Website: home-depot
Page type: delivery-shipping
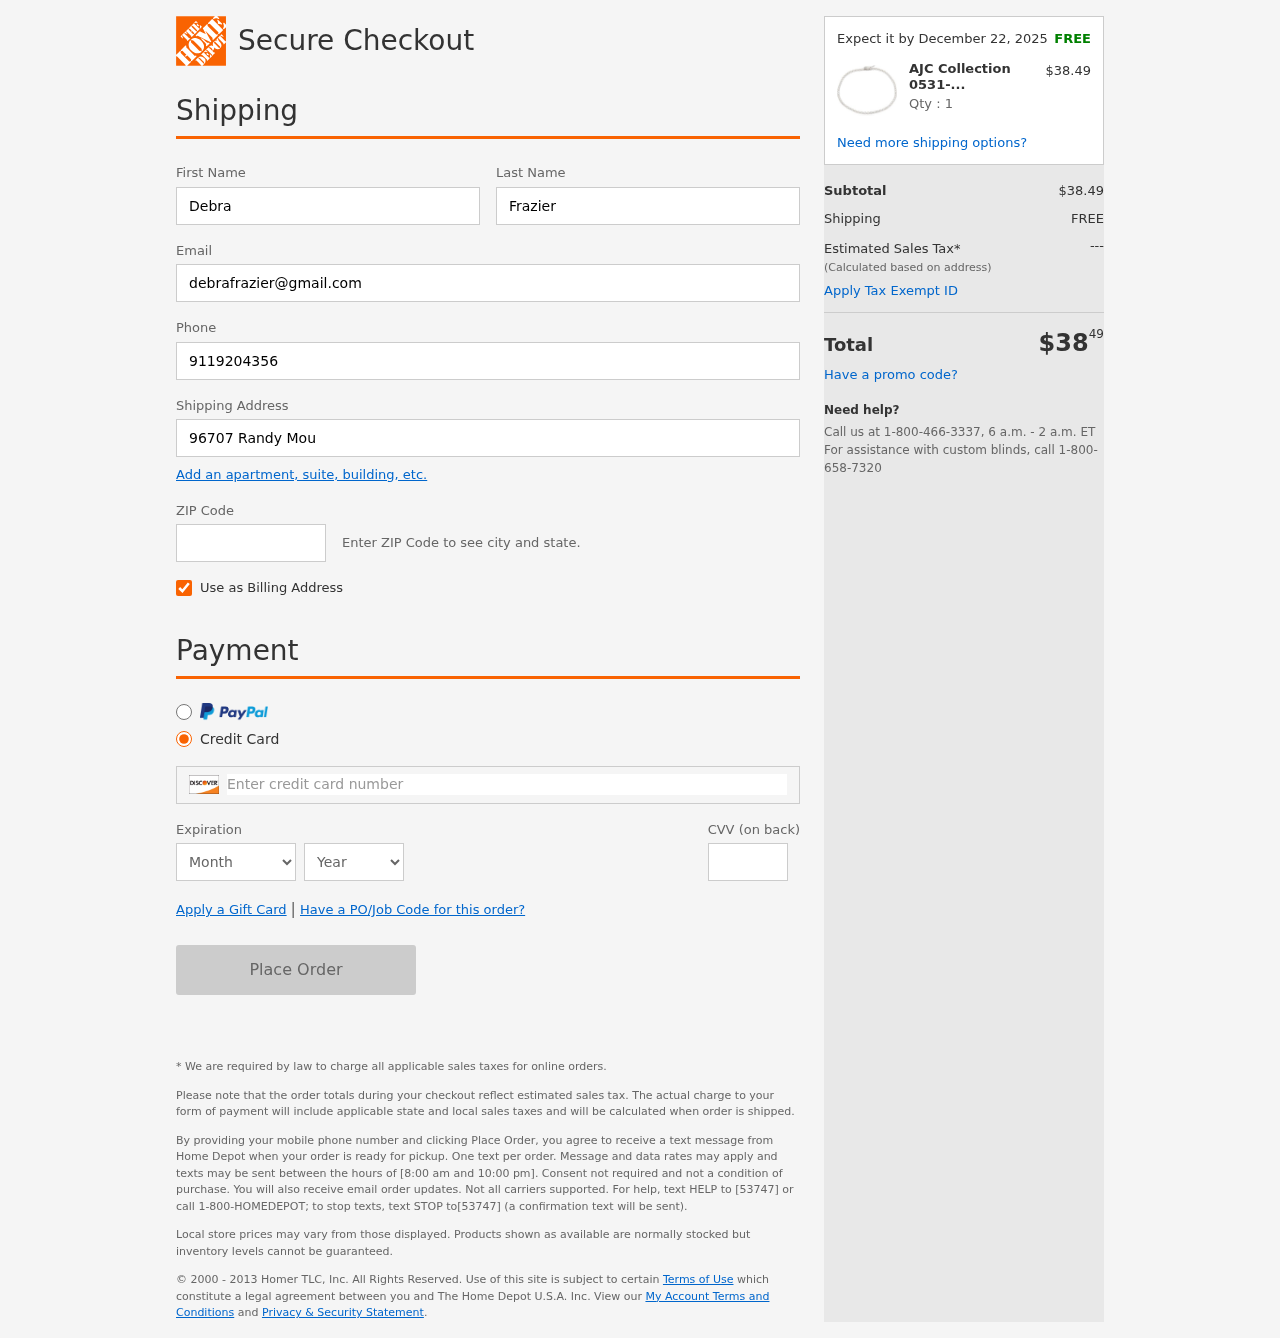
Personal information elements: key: PII_CARD_CVV
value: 546
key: PII_CARD_EXPIRY_MONTH
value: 03
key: PII_CARD_EXPIRY_YEAR
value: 28
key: PII_CARD_NUMBER
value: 6011 2845 7174 0756
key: PII_EMAIL
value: debrafrazier@gmail.com
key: PII_FIRSTNAME
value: Debra
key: PII_LASTNAME
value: Frazier
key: PII_PHONE
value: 9119204356
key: PII_POSTCODE
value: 17391
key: PII_STREET
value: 96707 Randy Mountain Suite 074
Product elements: key: PRODUCT1_NAME
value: AJC Collection 0531-6187-0012-0000 Diamond Platinum 850 Bracelet
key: PRODUCT1_PRICE
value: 38.49
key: PRODUCT1_QUANTITY
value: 1
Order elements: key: ORDER_DELIVERY_DATE
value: Expect it by December 22, 2025
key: ORDER_SUBTOTAL
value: $38.49
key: ORDER_SHIPPING_COST
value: FREE
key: ORDER_TOTAL
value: $3849